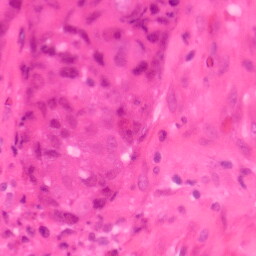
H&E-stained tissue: Colon